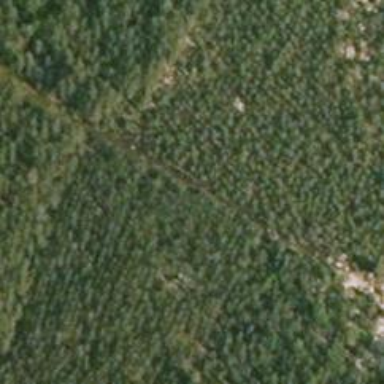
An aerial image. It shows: Path with excellent trail visibility.